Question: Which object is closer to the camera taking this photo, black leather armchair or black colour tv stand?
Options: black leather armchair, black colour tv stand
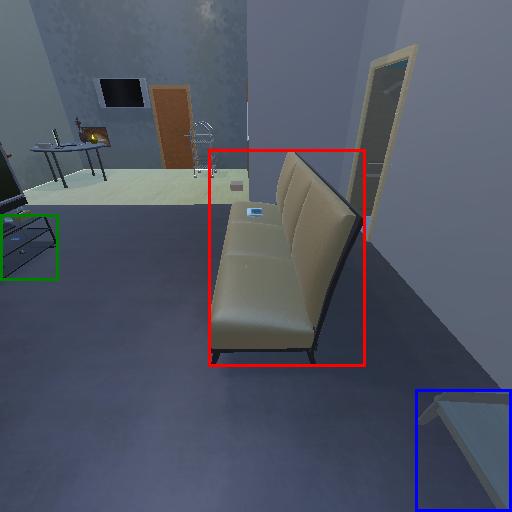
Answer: black leather armchair